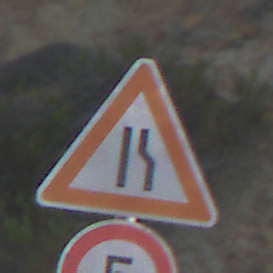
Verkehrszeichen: EinseitigVerengteFahrbahnRechts
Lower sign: Geschwindigkeit5
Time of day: MorningAfternoon
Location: Outdoor (Nature)
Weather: Clear
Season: NotSpecified
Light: Natural